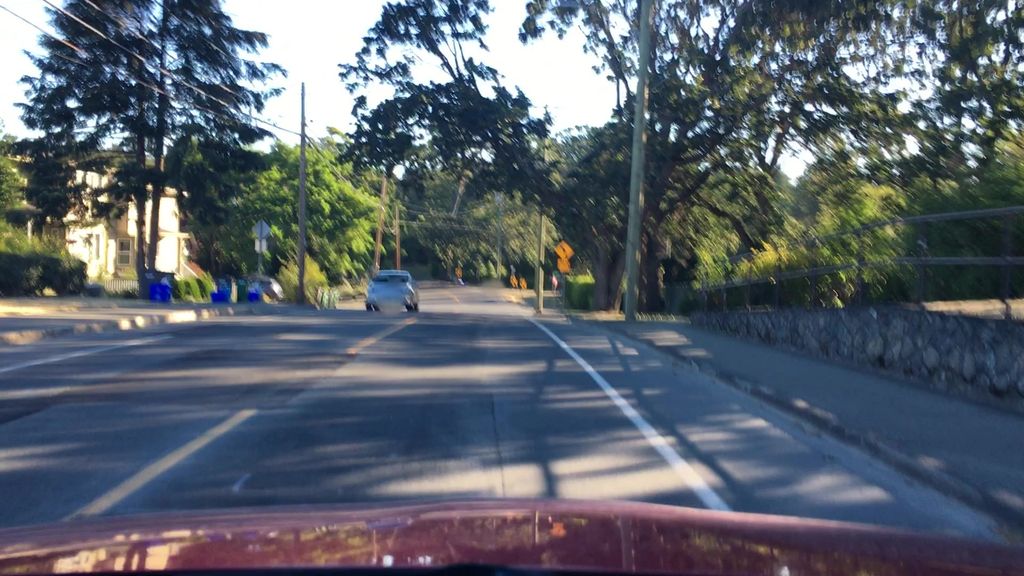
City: victoria